Interaction volume radius: 5 \u00c5
Interaction volume height: 10 \u00c5
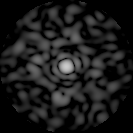
Disorder parameter: 0.7629